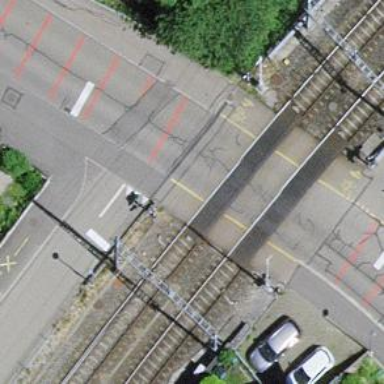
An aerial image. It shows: Level crossing at the railway with full barrier.